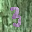
Label: 3